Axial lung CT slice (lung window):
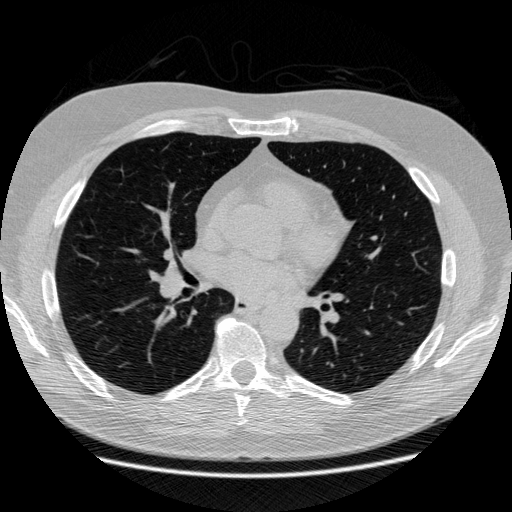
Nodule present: no